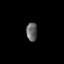
Tissue: prostate
Cell type: T cells
Senescence score: 0.3188
Nuclear area (px): 196
Mean DAPI intensity: 101.01